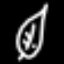
Label: leaf